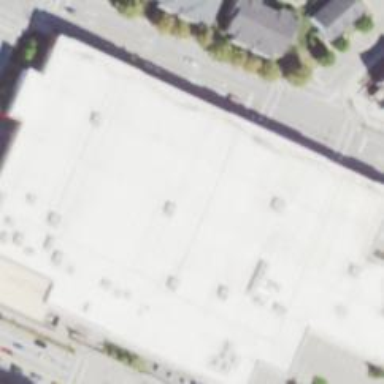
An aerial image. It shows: Retail building housing supermarket.